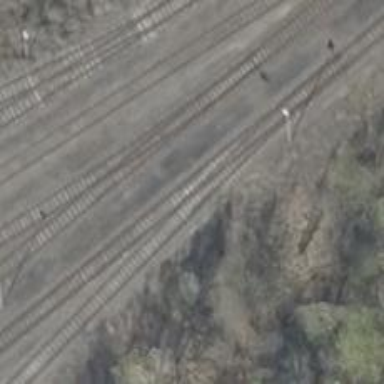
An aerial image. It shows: Railway switch.